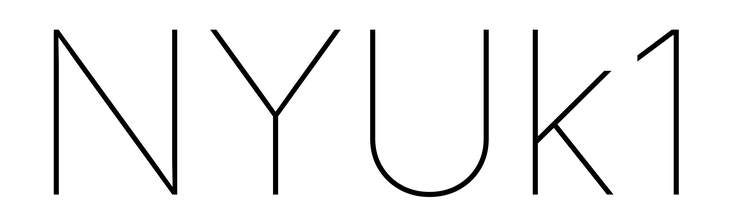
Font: Inter_Thin